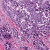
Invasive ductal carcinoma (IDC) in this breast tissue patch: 1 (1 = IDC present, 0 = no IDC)